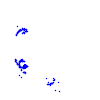
Particle: kaon